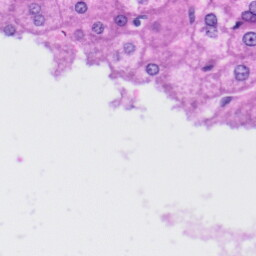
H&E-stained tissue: Liver